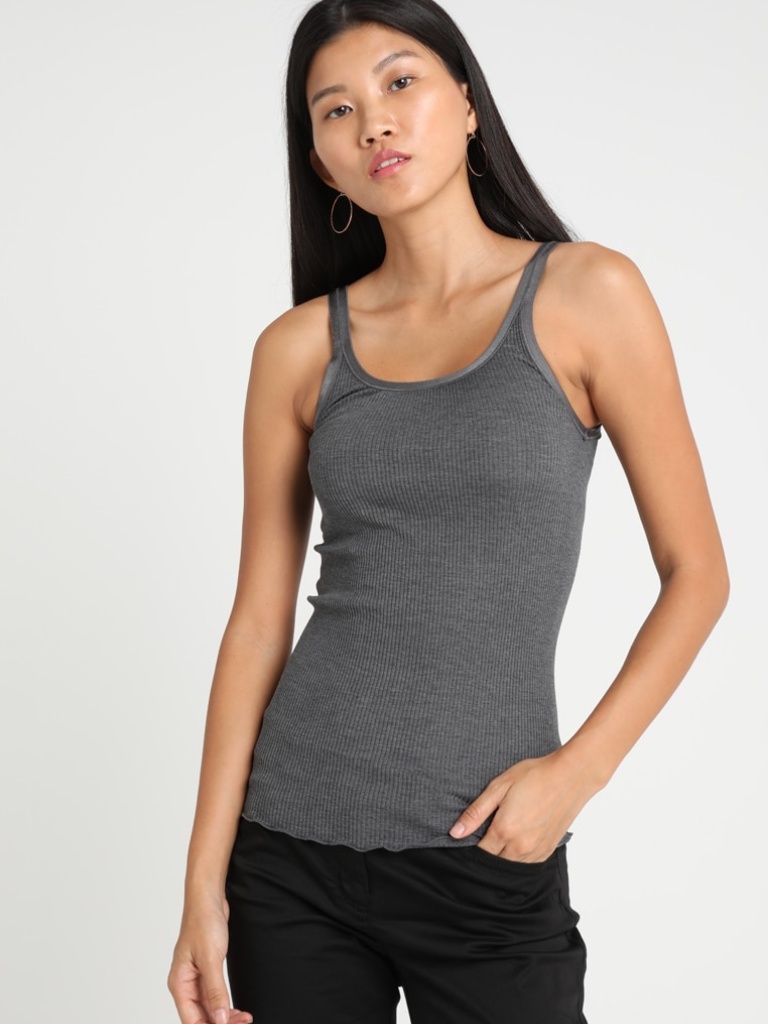
cotton tight sleeveless hip length Untucked scoop tank